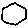
Label: hexagon